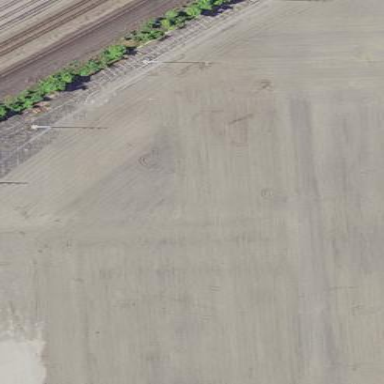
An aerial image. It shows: Parking area.